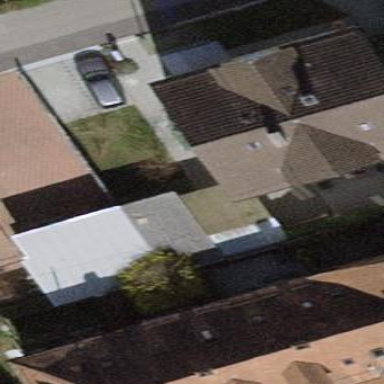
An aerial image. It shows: Building with tile roof.